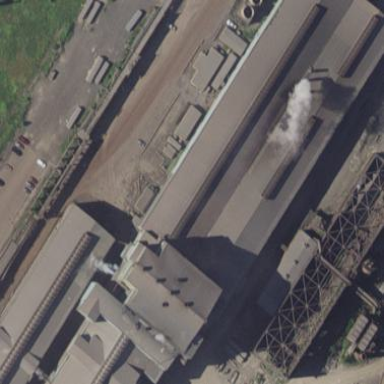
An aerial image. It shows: Industrial building being used for industrial purposes.